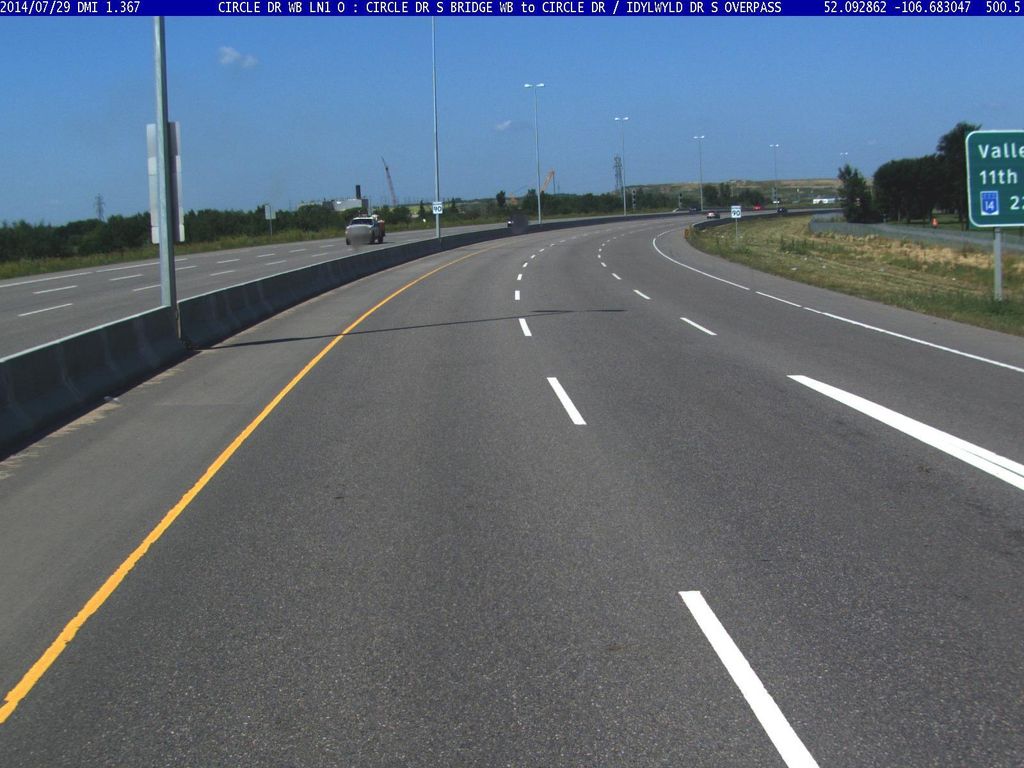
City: saskatoon